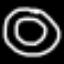
Label: donut